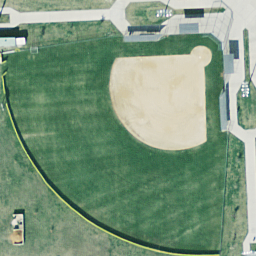
Label: baseball diamond